Question: i have models like this
'''
function getlastval($prefix,$namatable, $namafield)
{
$this->db->order_by($namafield,'DESC');
$key = $this->db->get($namatable);
if($key->num_rows()>0)
{
$lastval= $key->row()->Kode_Material_Jasa;
$lastval = explode($prefix,$lastval);
$lv = $lastval[1]; //line 18 refer to this line
//return ltrim($lv, '0');
}
else
{
return 0;
}
}
function gencode($prefix, $digit, $lastval)
{
return $prefix . str_pad($lastval+1, $digit, '0', STR_PAD_LEFT);
}
'''
it works on the earlier controller
'''
function addkategorimaterial()
{
$this->load->model('m_admin');
$lastval = $this->m_admin->getlastval('KKMJ','ms_kategori_material','Kode_Kategori_Material_Jasa');
$data['nextval'] = $this->m_admin->gencode('KKMJ',3,$lastval);
$data['title'] = 'QB Tambah Kategori Material';
$this->load->view('head',$data);
$this->load->view('content/add_kategori_material');
}
'''
it returns 'KKMJ001' but then its not working on the other controller
'''
$this->load->model('m_admin');
$lastval = $this->m_admin->getlastval('KMJ','ms_material_jasa','Kode_Material_Jasa');
$data['nextval'] = $this->m_admin->gencode('KMJ',3,$lastval);
$data['kkmj']='';
$data['title'] = 'QB Tambah Material / Jasa';
print_r($data['nextval']);
print_r($lastval);
'''
so the function would return 'KMJ001' and the error goes like this

how do i resolve this ?
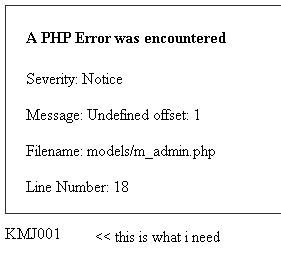
Answer: I don't think that 'explode()' is the function you're after. The 'explode()' function splits a string into an array by a delimiter.
It doesn't take a 'prefix' as it's first parameter as you've chosen (semantically). It takes the delimiter as it's first parameter.
Since you're passing 'KMMJ' as the delimiter, the only way that you're going to get an array index of 1 is if the string returned from '$key->row()->Kode_Material_Jasa;' is something like: 'fooKMMJbar', which would produce: 'array('foo', 'bar')' ...which is highly improbable.
Anyway, you've called 'getlastval('KMJ'...)' and 'getlastval('KMMJ'...)', you sure they shouldn't be the same?